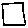
Label: square